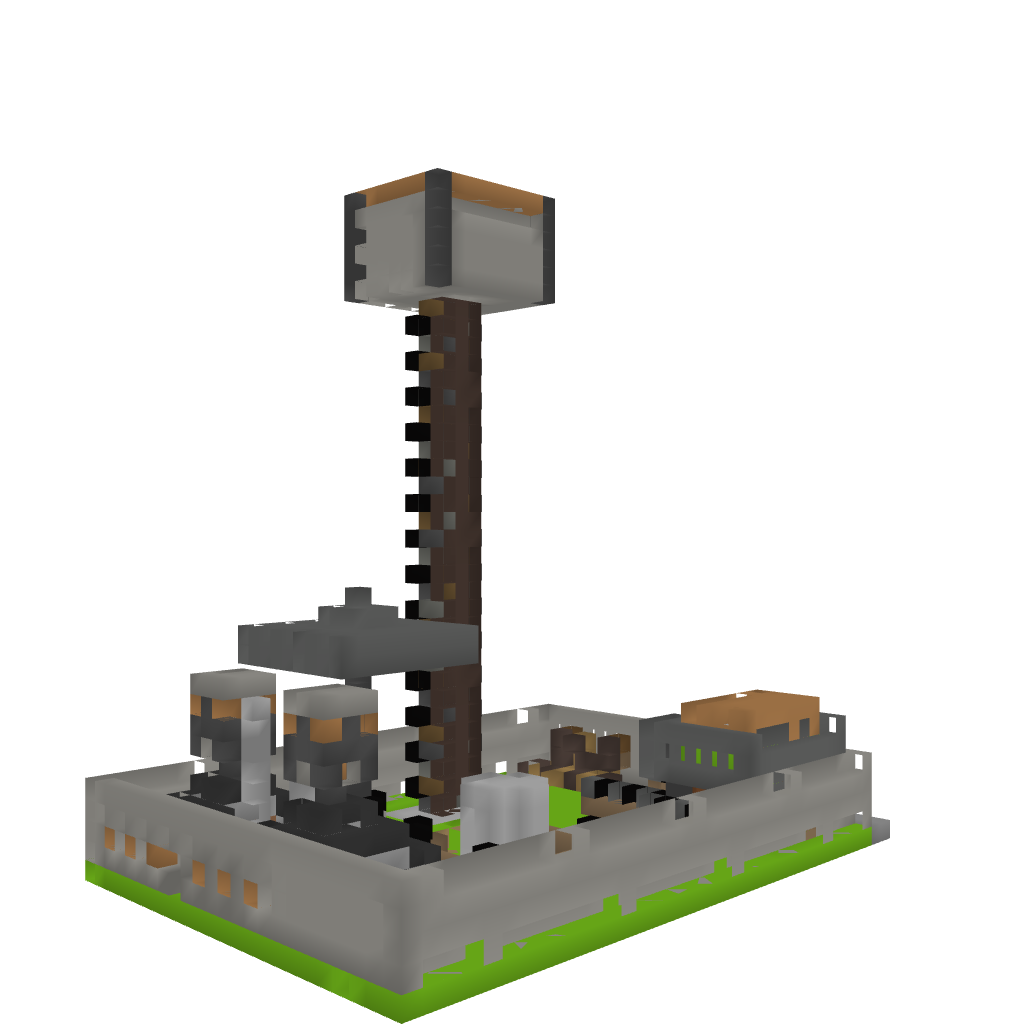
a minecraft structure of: Dream's Garden